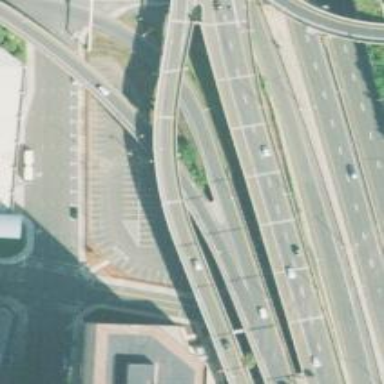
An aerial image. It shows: Bridge over motorway link with asphalt surface.